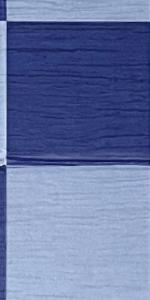
Label: Empty